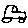
Label: car